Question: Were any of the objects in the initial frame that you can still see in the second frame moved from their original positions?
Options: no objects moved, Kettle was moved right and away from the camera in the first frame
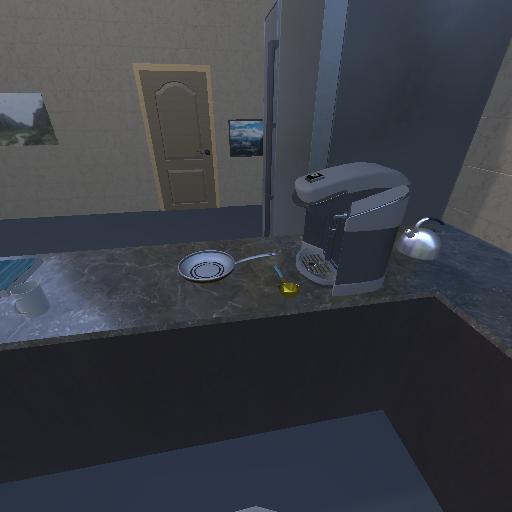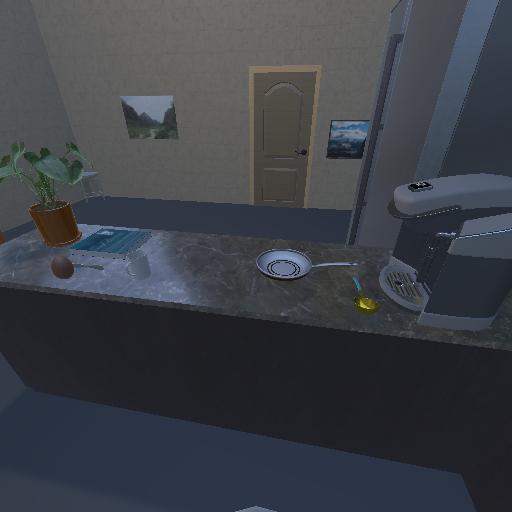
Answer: no objects moved